Interaction volume radius: 5 \u00c5
Interaction volume height: 10 \u00c5
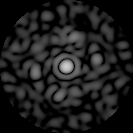
Disorder parameter: 0.8767